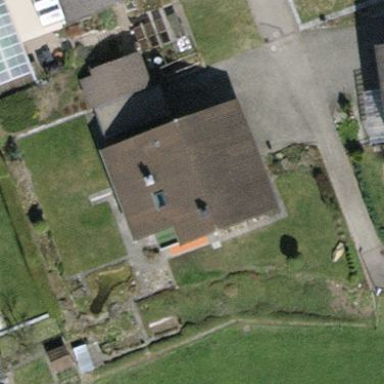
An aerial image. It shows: Detached building.